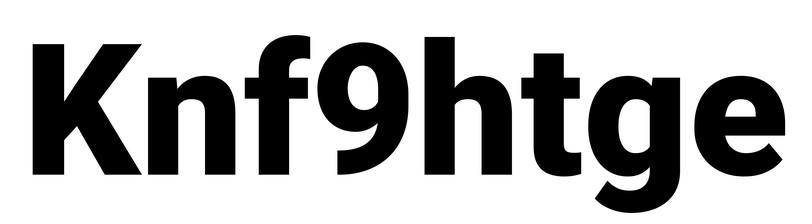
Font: Roboto_Black